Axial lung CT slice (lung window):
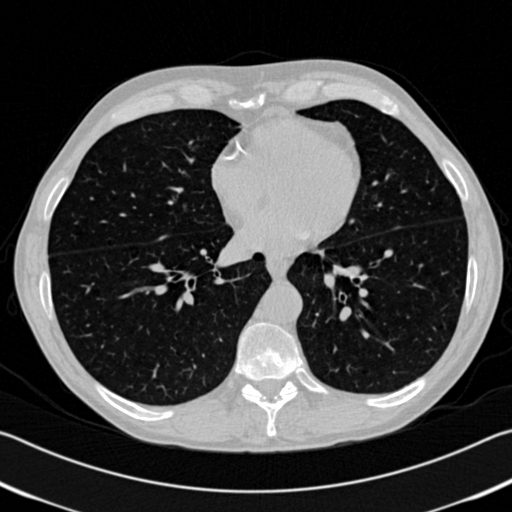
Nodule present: no